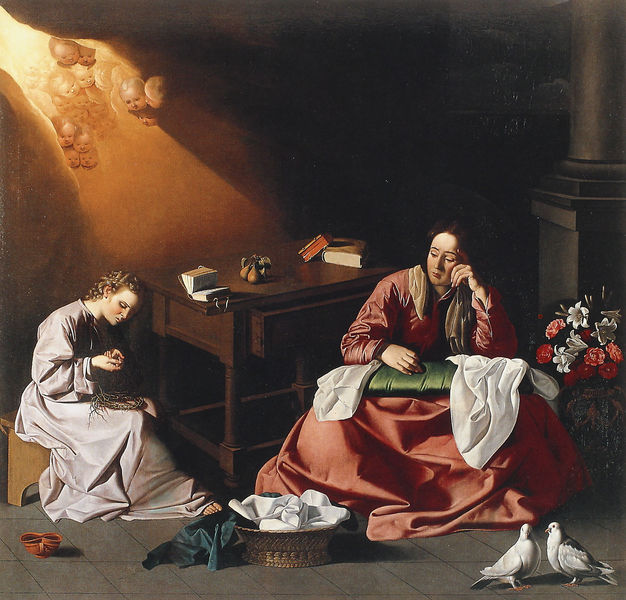
Titel: Das Jesuskind verletzt sich an der Dornenkrone
Künstler: Francisco de Zurbarán
Institution: Privatsammlung
Schlagwörter: blau, gemälde, weiß, frauen, grün, mädchen, blumen, frau, kleid, licht, stuhl, säule, tisch, zimmer, rosen, rot, sessel, stoff, mutter, tochter, engel, magd, bücher, schreibtisch, bank, hocker, kissen, langeweile, handarbeit, nähen, korb, sticken, nachdenklich, blumenstrauß, birnen, gefäß, buch, denken, tauben, stich, sehnsucht, putten, dornenkrone, geand, stundenbuch, geänder, aschenputtel